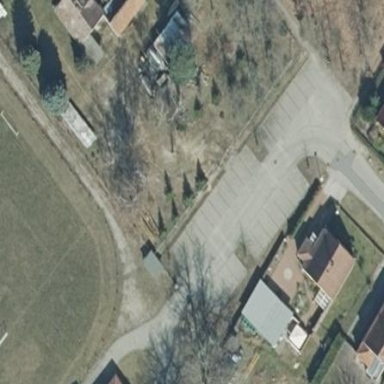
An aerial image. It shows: Parking area.